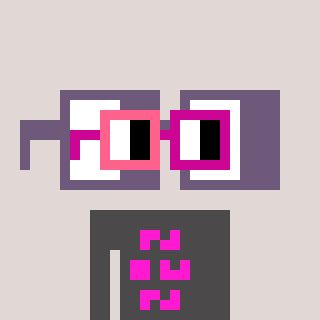
a pixel art character with square pink and red glasses, a glasses-shaped head and a grayscale-colored body on a warm background